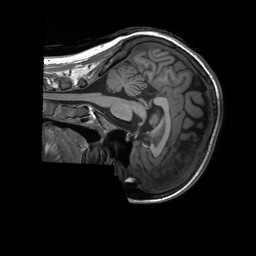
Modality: T1w
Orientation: sagittal
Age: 21
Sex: female
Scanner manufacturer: siemens
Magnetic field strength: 3 T
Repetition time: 2.3 s
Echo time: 0.00232 s